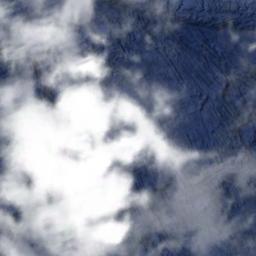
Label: cloud